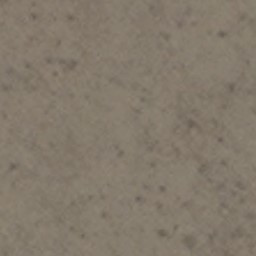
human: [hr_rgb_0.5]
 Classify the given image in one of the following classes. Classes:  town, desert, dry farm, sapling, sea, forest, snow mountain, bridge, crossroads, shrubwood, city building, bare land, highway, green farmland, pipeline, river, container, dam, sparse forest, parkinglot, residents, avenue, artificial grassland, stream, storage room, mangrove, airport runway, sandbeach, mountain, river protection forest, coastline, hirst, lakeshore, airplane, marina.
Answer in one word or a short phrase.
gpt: bare land